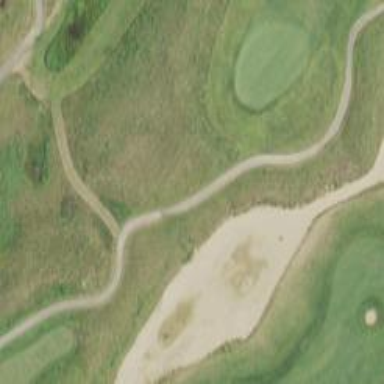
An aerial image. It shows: Golf bunker filled with natural sand.